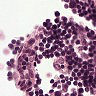
Metastatic tissue present: no